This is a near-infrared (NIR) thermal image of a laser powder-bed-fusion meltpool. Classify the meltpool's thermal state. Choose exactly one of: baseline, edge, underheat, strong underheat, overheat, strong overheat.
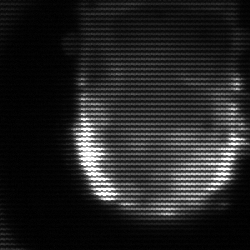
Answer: baseline